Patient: sex F, age 80
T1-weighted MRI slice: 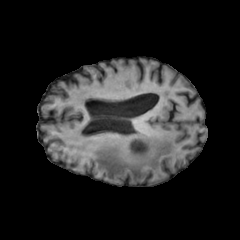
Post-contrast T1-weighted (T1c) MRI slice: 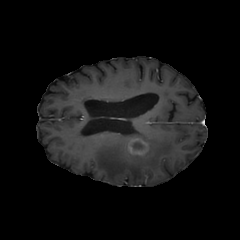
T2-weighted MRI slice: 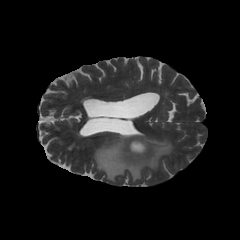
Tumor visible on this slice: yes
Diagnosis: Glioblastoma, IDH-wildtype
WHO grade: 4